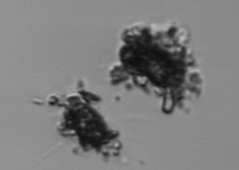
Label: Thalassiosira_TAG_external_detritus